Platform: macOS
Application: Arc Browser
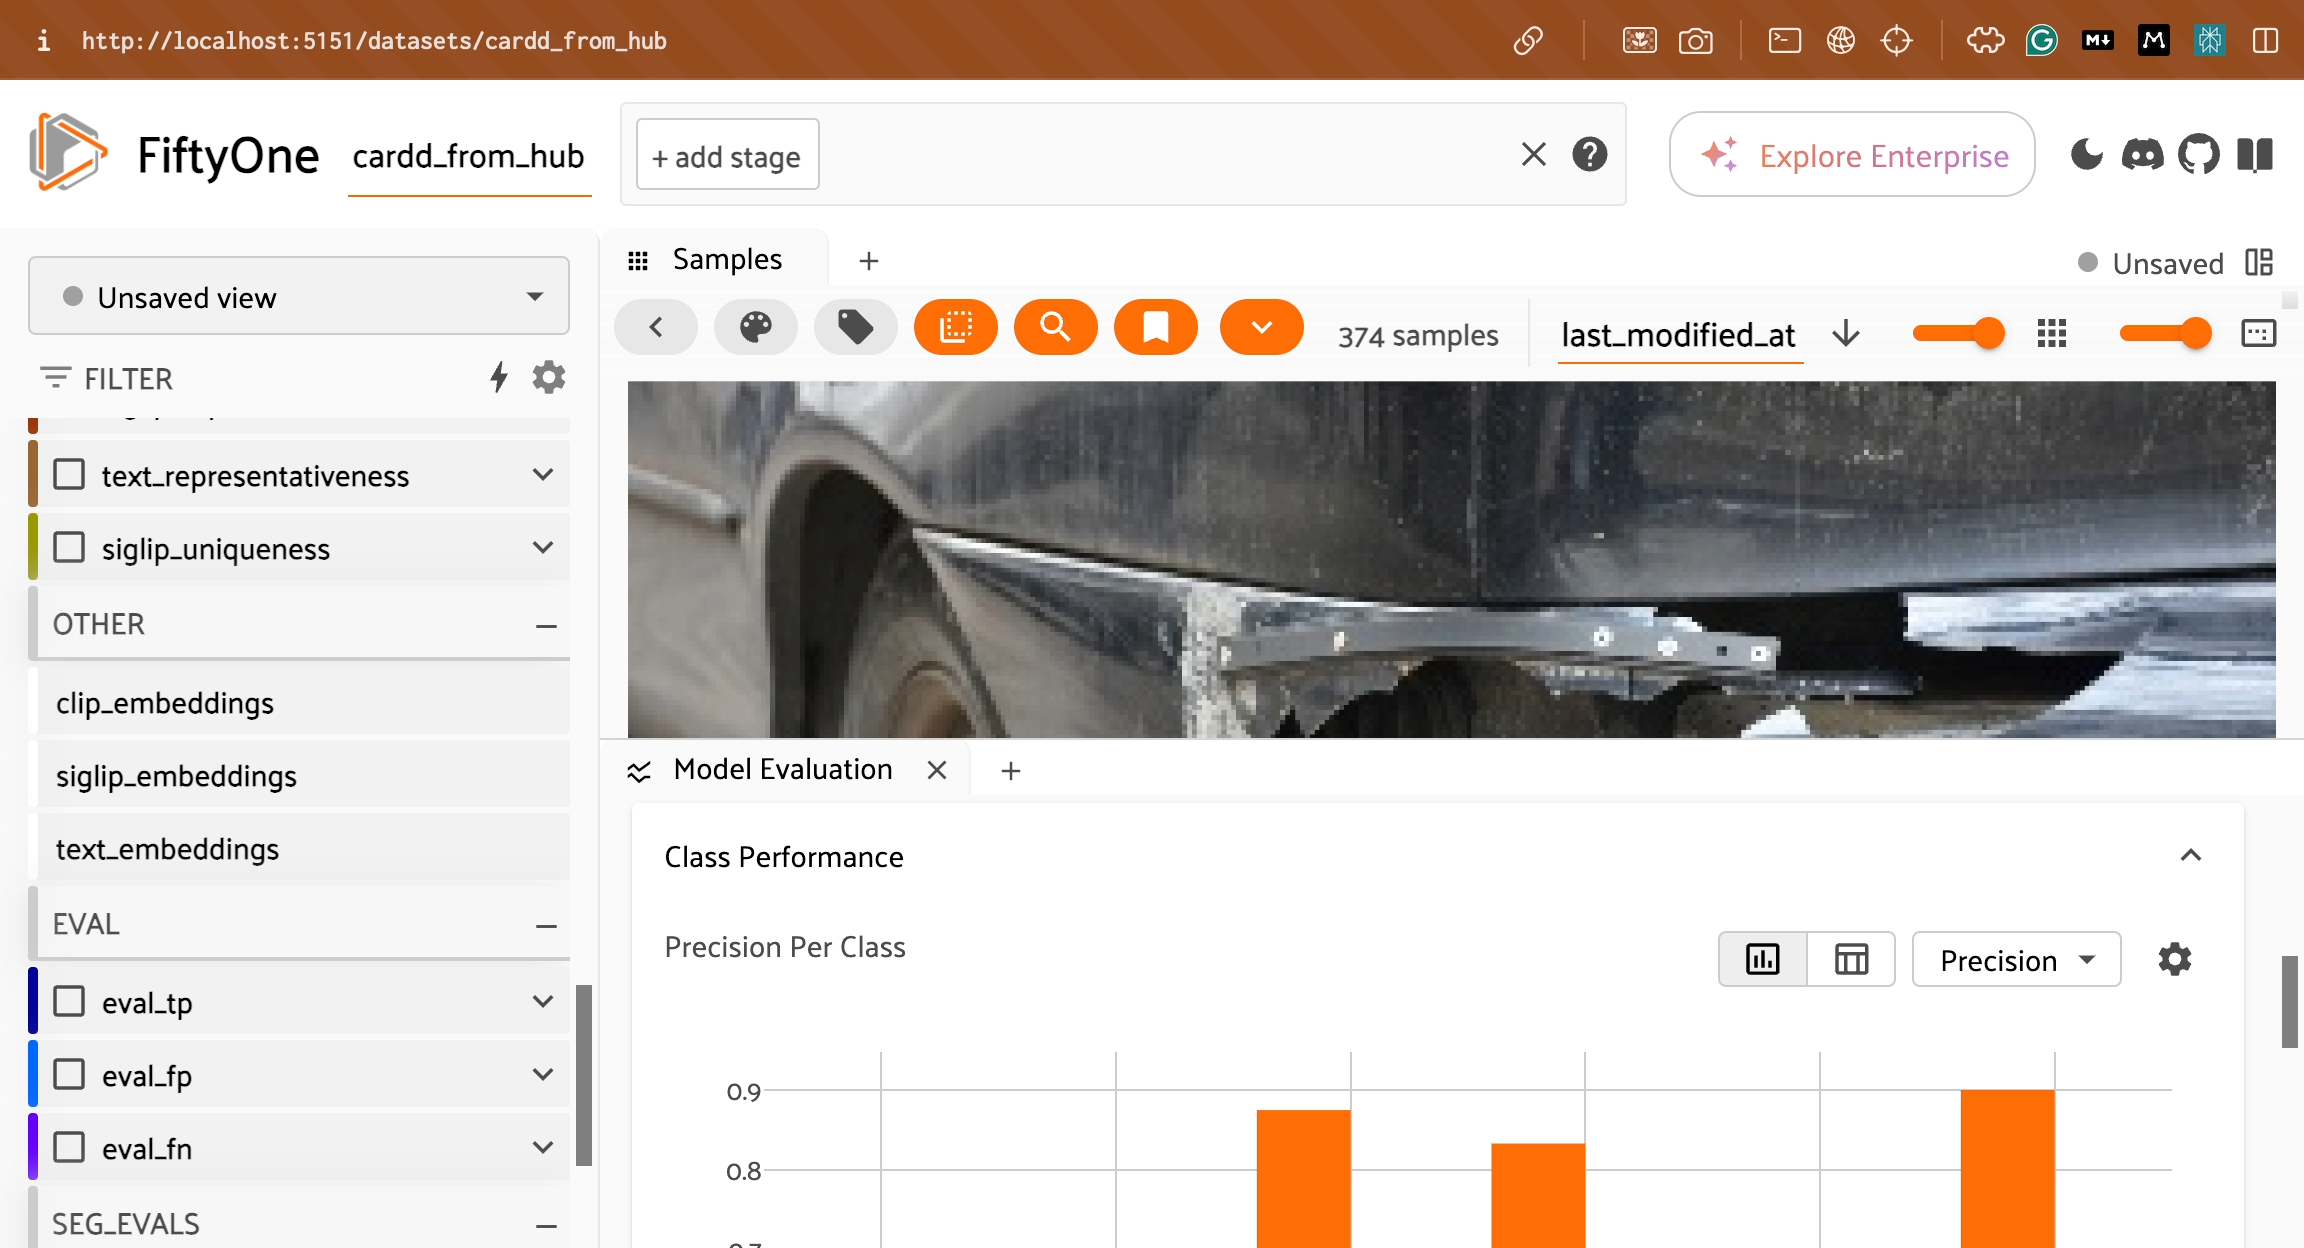
task_description: Open the settings menu in the the per class performance card of the model evaluation panel
action_type: click
element_info: Icon
steps_since_start: 1